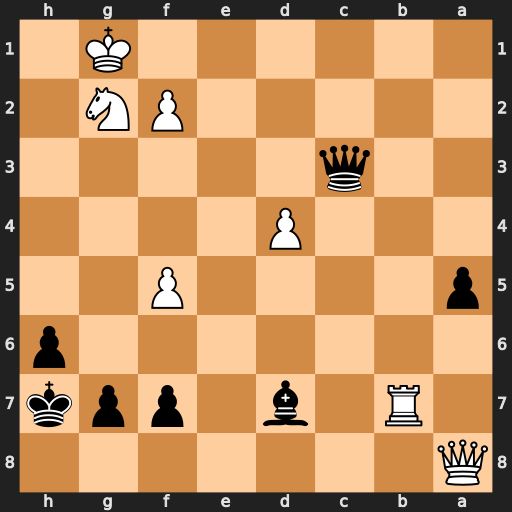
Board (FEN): Q7/1R1b1ppk/7p/p4P2/3P4/2q5/5PN1/6K1
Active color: b
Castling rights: -
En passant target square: -
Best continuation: Bc6 Qc8 Qf3 Qxc6 Qxc6